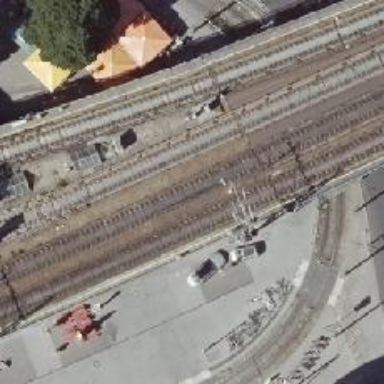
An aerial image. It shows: Bridge carrying electrified railway line with contact line. The railway line is ballastless.